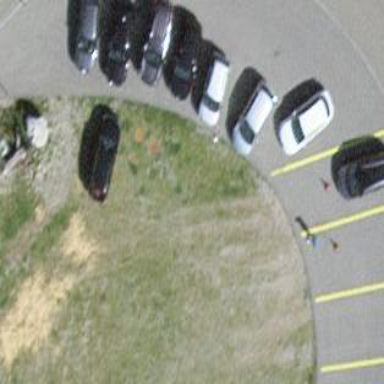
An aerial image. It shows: Parking area for tourist buses with asphalt surface.